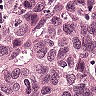
Metastatic tissue present: yes